Brain MRI, t1w sequence, axial 2D slice.
Patient: age 42, sex M, weight 78 kg, height 1.78 m
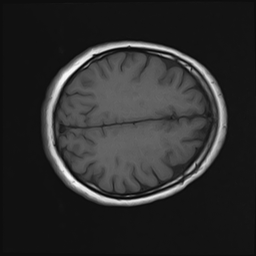